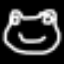
Label: frog